Field crop: maize
Growth stage: 2
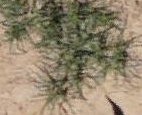
Species: salsola